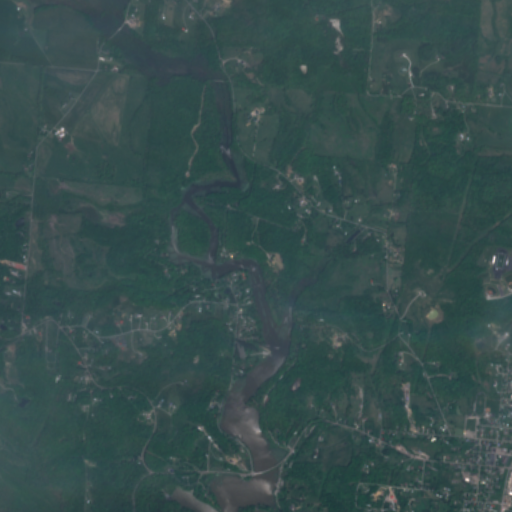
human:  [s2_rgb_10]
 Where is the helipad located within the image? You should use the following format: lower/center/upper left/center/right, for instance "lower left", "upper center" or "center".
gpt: The helipad is located in the lower right of the image.
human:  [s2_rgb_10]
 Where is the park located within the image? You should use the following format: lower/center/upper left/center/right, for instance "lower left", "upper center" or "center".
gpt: The park is located in the center right of the image.
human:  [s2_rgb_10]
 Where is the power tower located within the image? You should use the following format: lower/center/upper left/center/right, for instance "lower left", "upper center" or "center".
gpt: The power tower is located in the right of the image.
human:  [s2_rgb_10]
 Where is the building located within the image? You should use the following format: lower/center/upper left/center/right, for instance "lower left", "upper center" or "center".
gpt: The building is located in the lower right of the image.
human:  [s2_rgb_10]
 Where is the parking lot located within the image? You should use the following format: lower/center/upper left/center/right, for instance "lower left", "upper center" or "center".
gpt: There is no parking lot in the image.